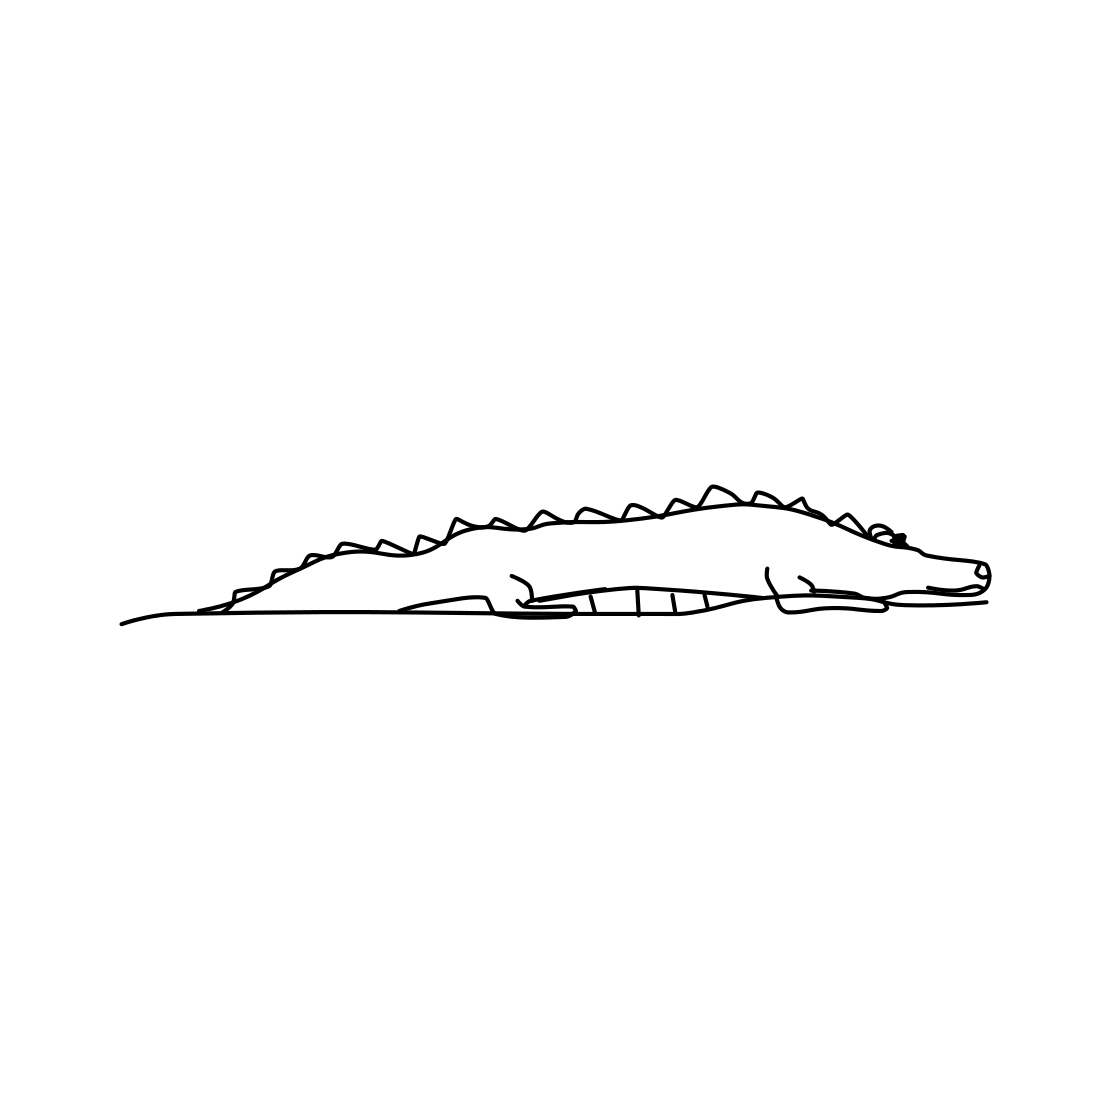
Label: crocodile